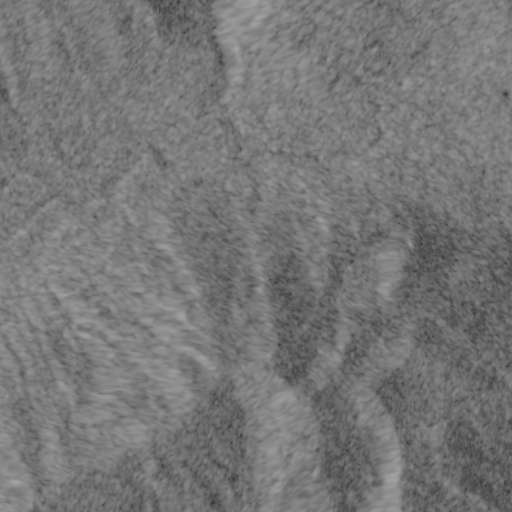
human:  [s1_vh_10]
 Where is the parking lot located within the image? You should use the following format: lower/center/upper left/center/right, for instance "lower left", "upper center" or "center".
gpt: The parking lot is located in the upper center of the image.
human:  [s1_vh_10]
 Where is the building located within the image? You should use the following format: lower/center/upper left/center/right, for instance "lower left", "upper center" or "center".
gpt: The building is located in the upper right of the image.
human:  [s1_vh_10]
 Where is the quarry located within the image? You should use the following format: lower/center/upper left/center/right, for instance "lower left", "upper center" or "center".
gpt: There is no quarry in the image.

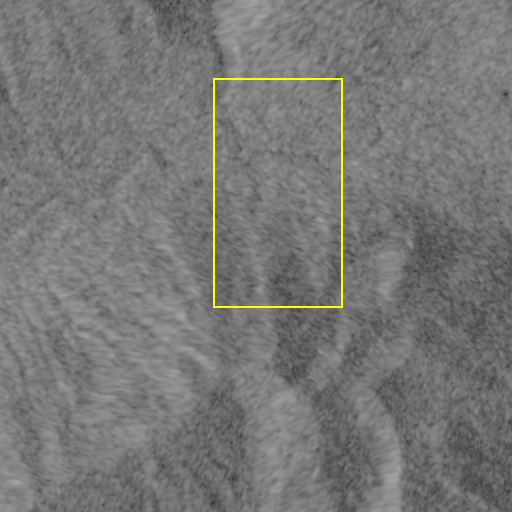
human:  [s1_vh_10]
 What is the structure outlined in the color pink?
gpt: There is no pink outline.
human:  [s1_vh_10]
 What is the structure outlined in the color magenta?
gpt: There is no structure outlined in magenta.